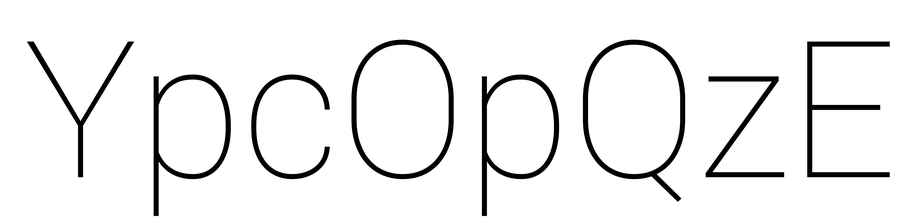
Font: Roboto_Thin